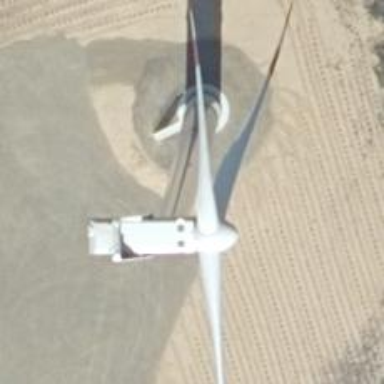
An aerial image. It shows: Wind generator in the form of horizontal axis wind turbine.